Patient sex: M
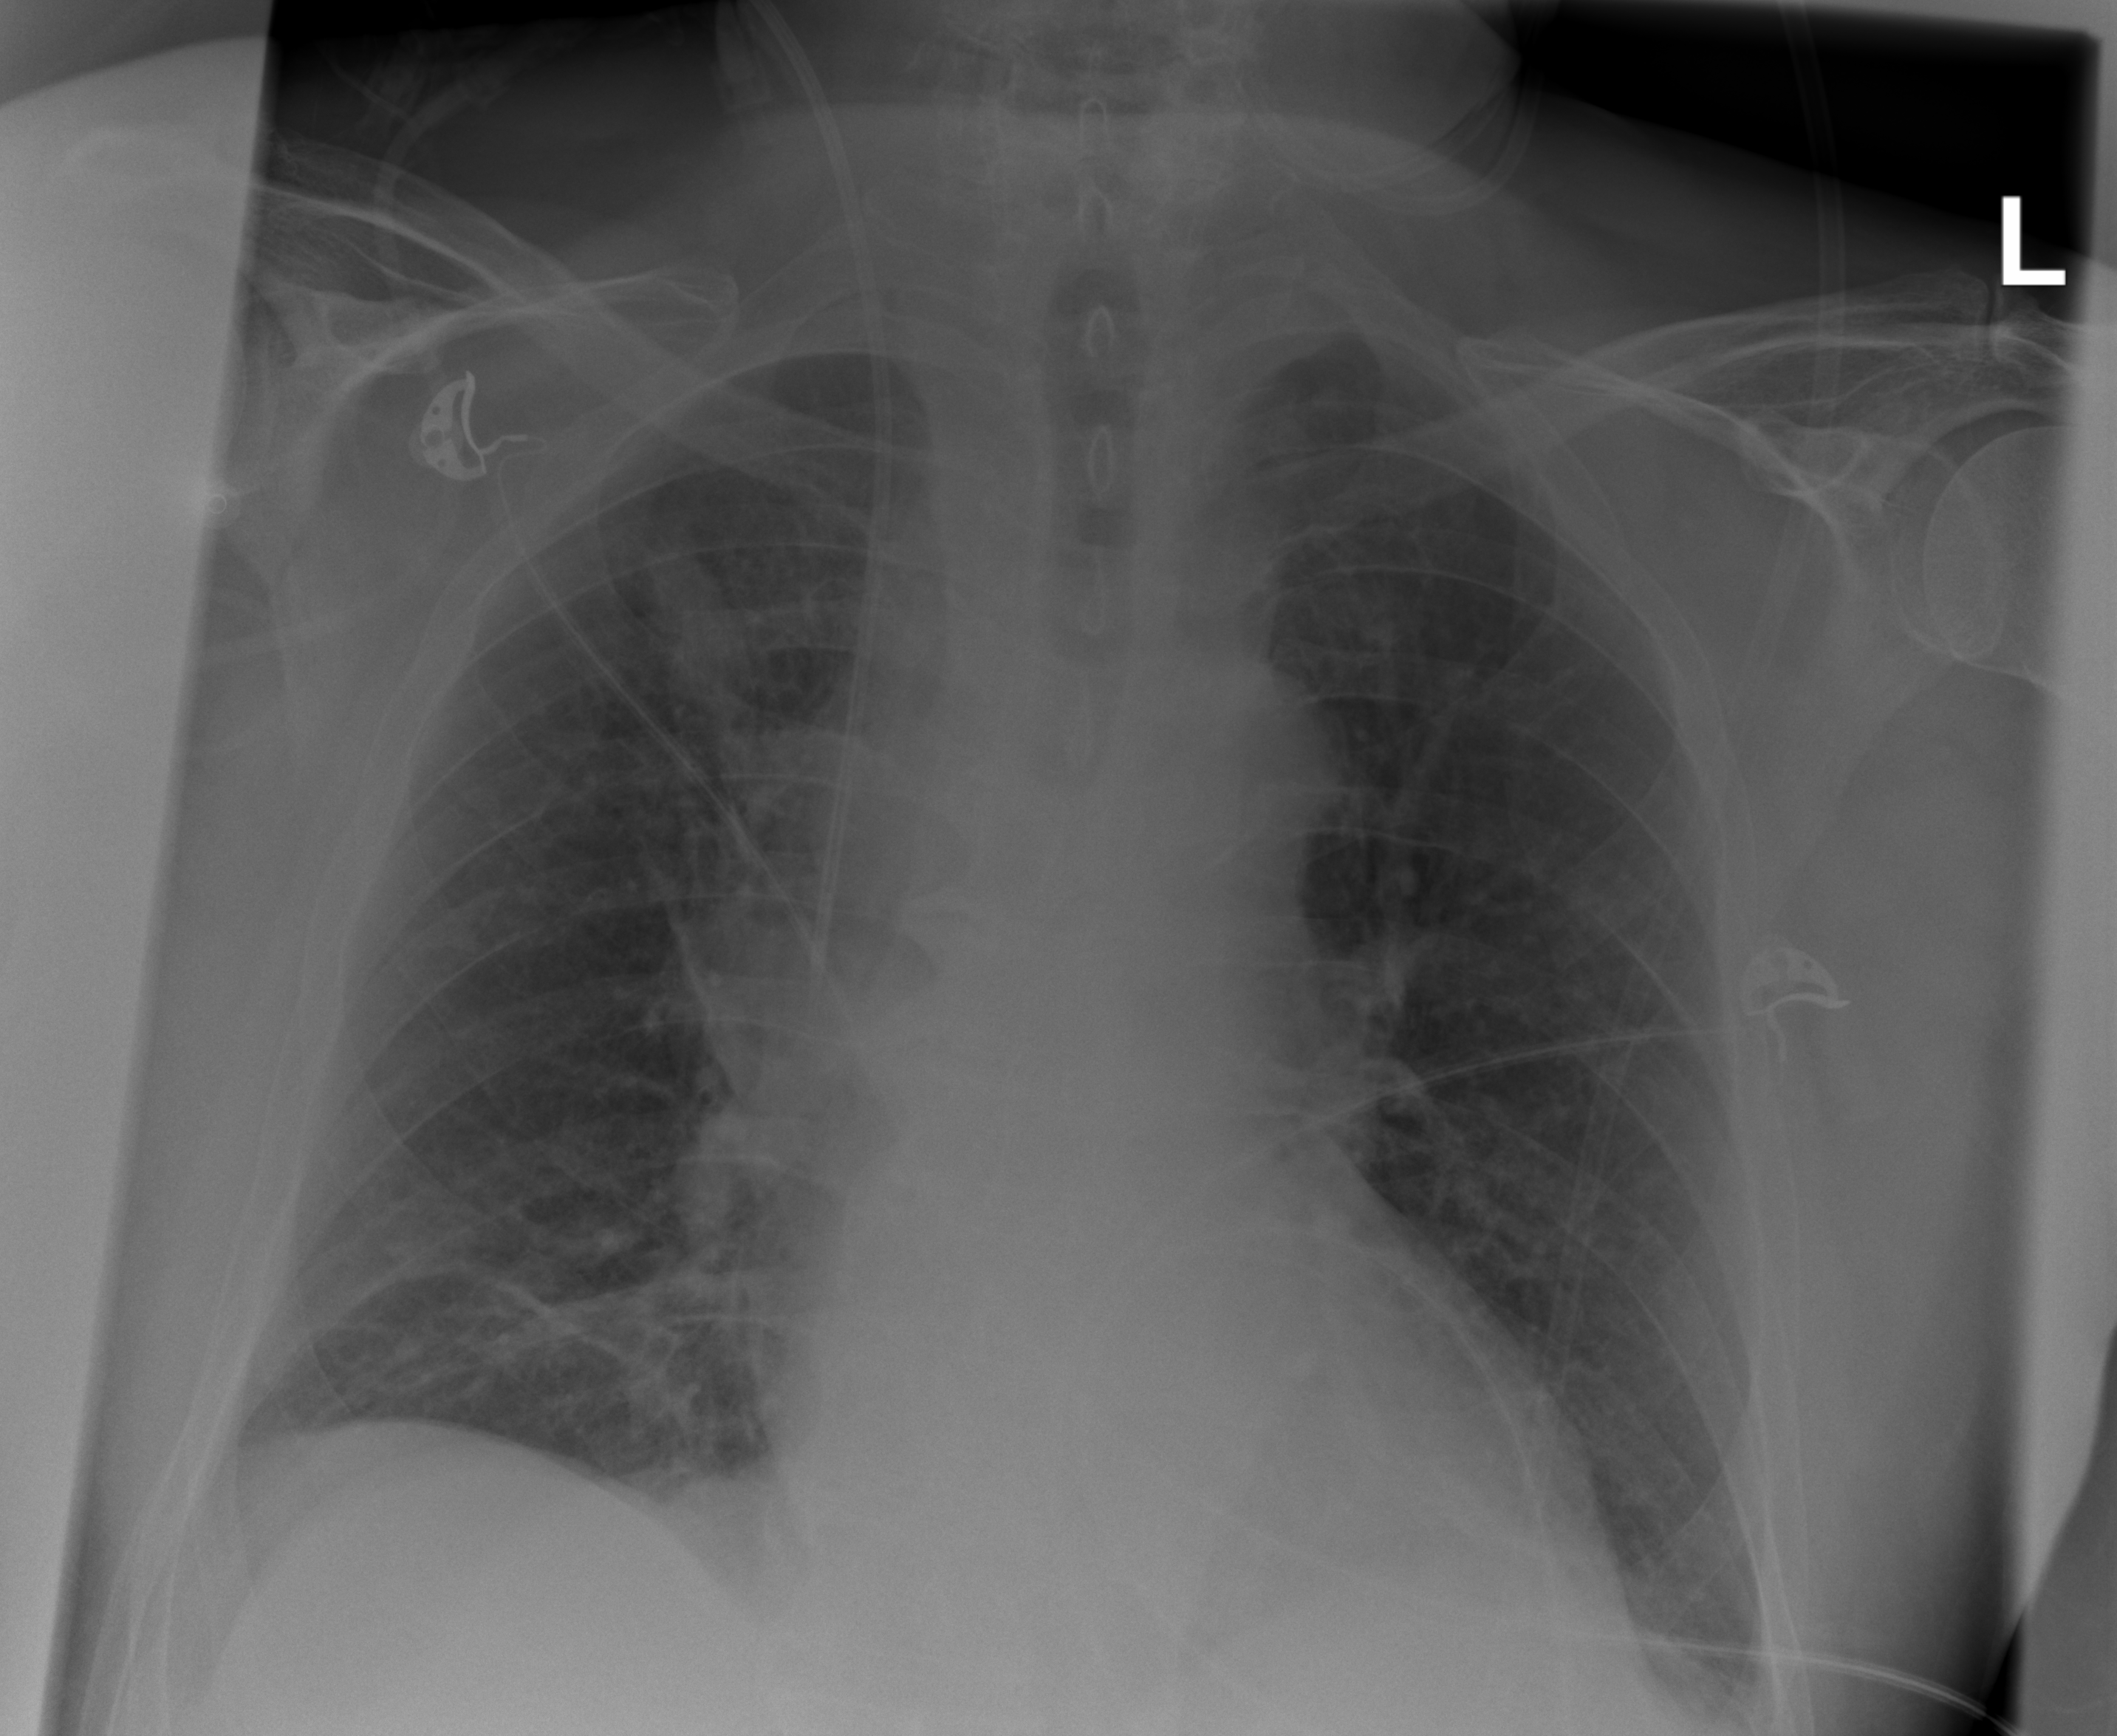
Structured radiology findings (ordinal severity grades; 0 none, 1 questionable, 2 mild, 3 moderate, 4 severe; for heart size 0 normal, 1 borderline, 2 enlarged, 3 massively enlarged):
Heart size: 1
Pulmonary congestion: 2
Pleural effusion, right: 0
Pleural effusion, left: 0
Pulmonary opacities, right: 0
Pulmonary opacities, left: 0
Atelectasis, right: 2
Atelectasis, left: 0